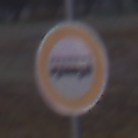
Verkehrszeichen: VerbotKraftomnibusse
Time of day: SunriseSunset
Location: Outdoor (Nature)
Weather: Clear
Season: NotSpecified
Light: Natural